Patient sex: M
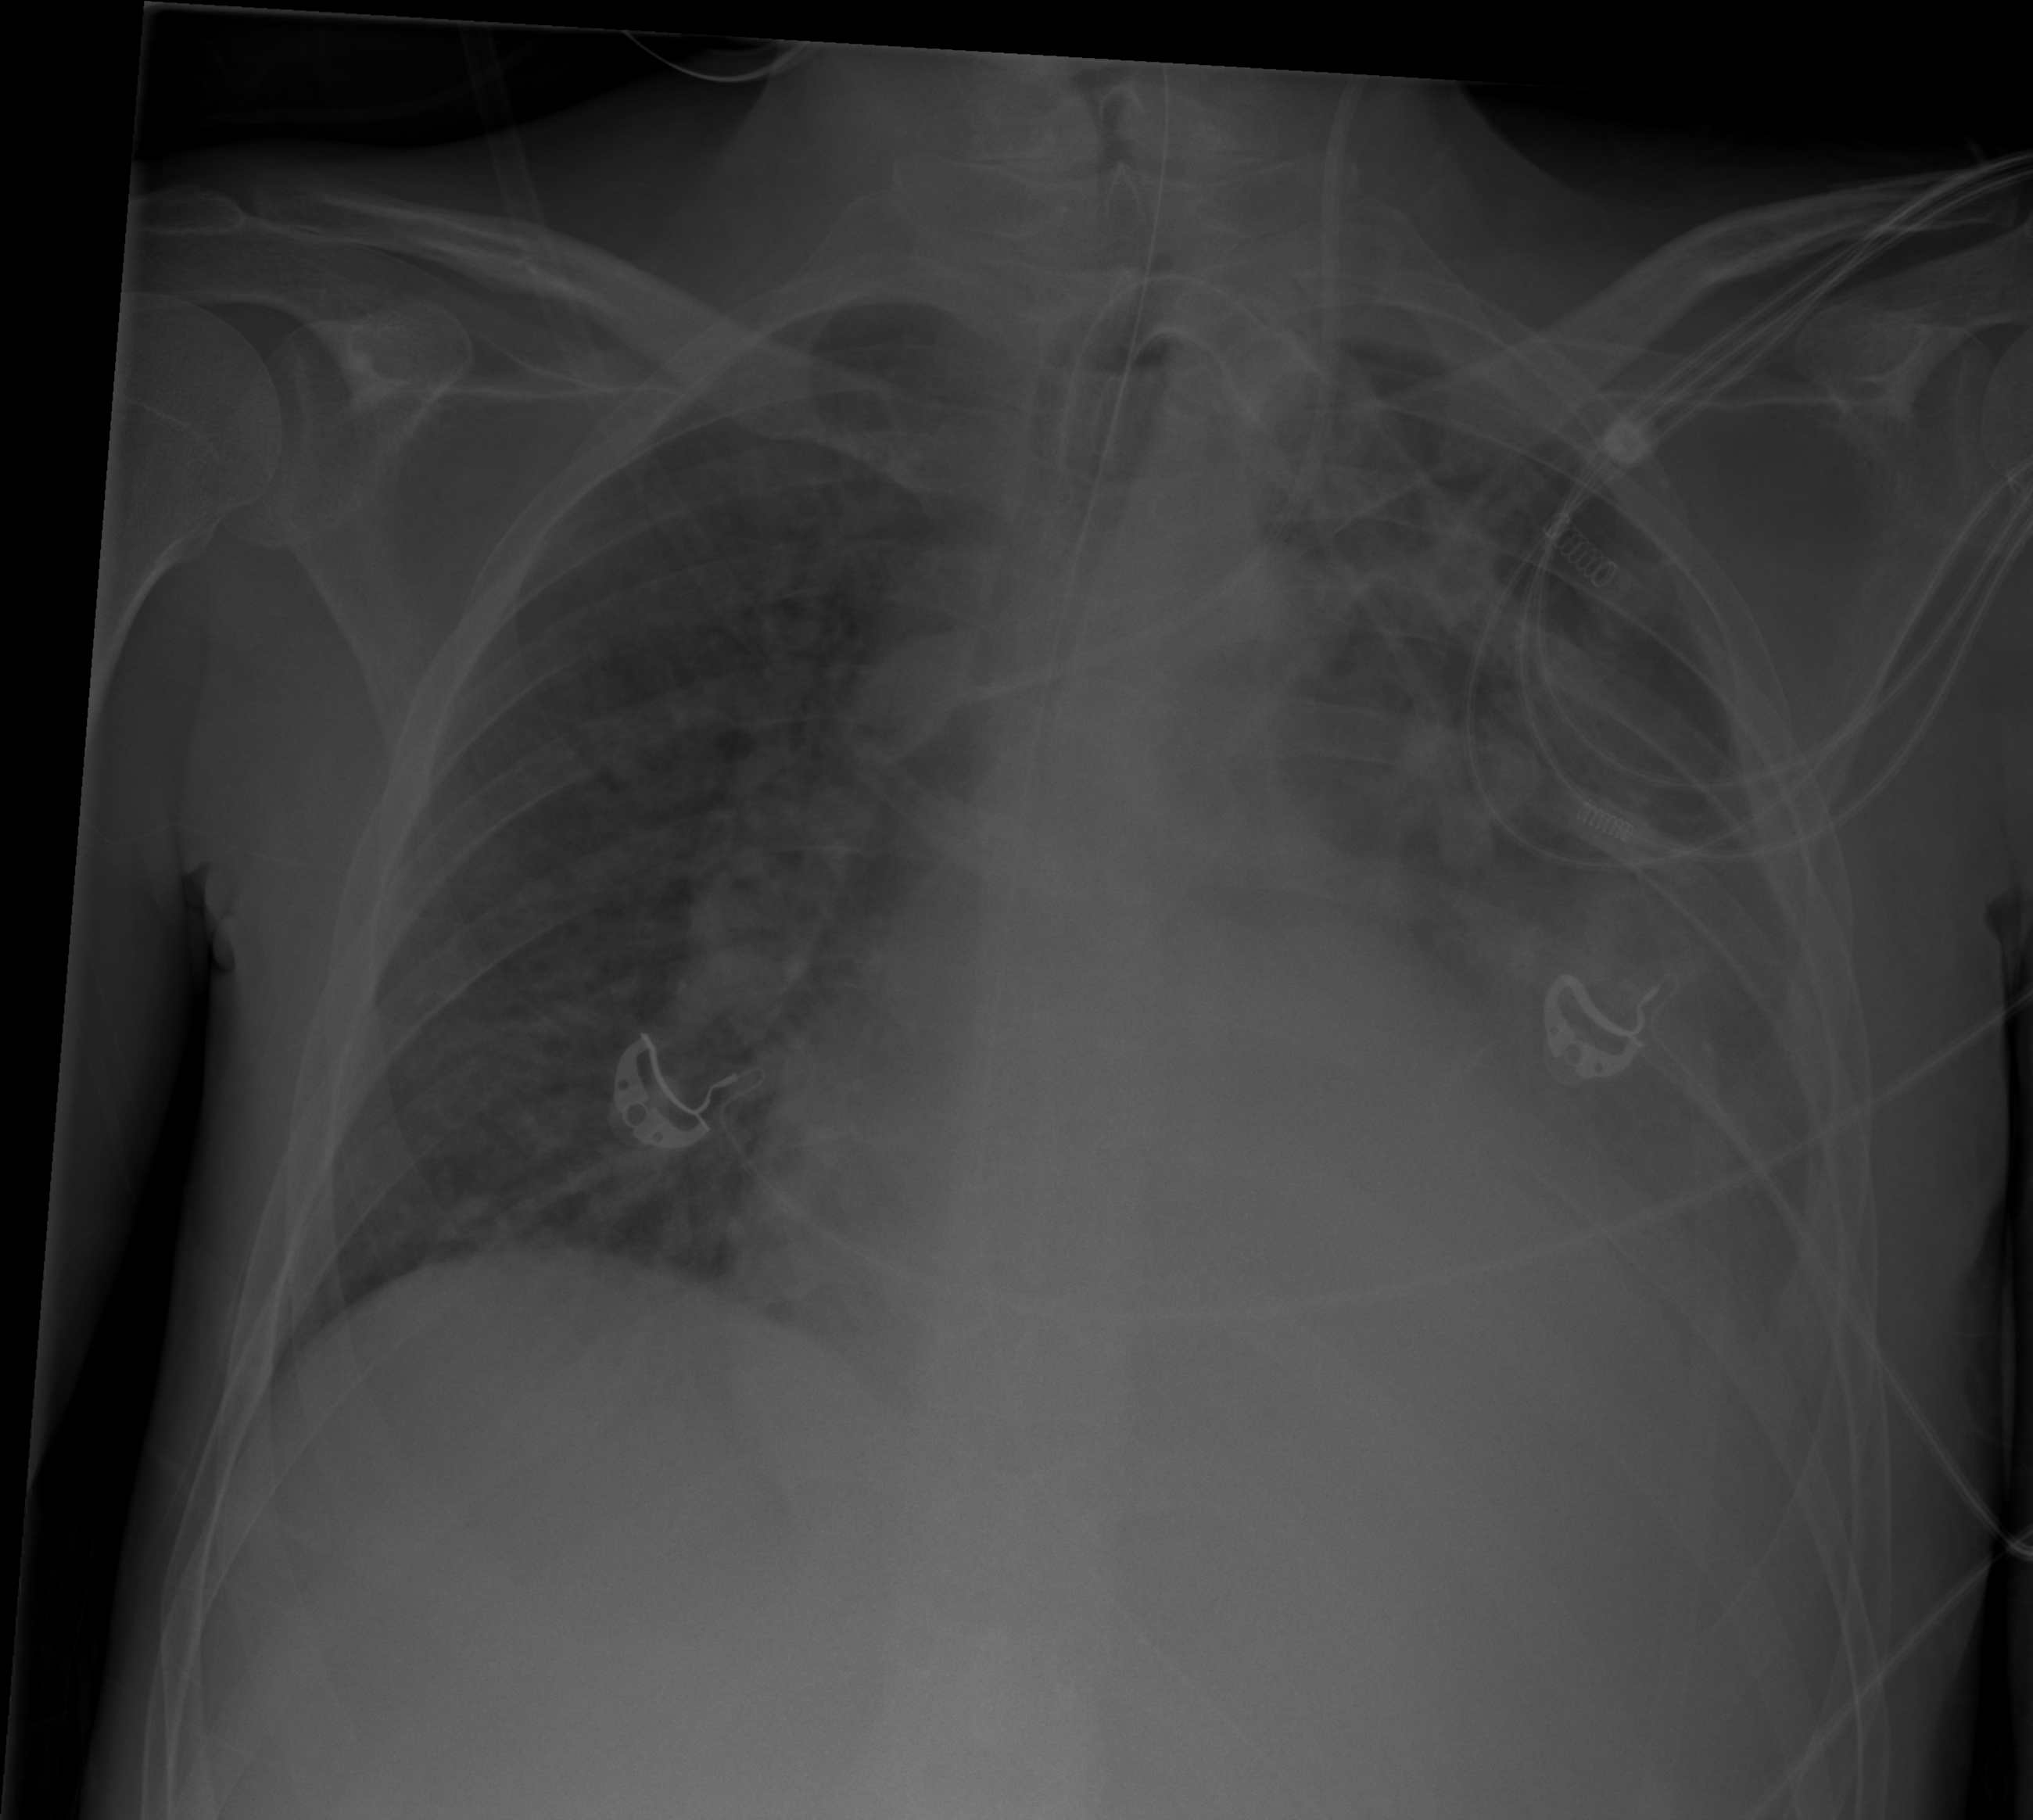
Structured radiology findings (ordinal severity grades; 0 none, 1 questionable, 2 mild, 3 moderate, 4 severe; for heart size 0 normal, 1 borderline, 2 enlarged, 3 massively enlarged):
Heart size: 2
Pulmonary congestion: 2
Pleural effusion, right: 0
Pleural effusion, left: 3
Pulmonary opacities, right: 2
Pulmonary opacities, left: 3
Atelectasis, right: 2
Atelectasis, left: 3